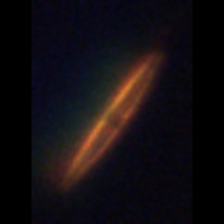
Taxon: Pennate
Group: Diatoms